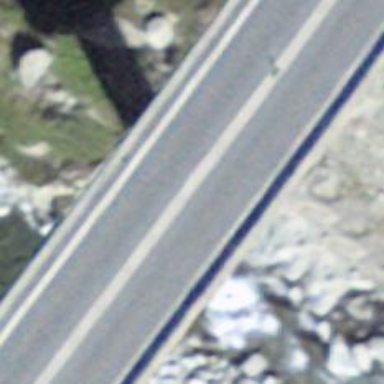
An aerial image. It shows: Asphalt bridge on trunk highway that is designated as motorroad.